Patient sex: M
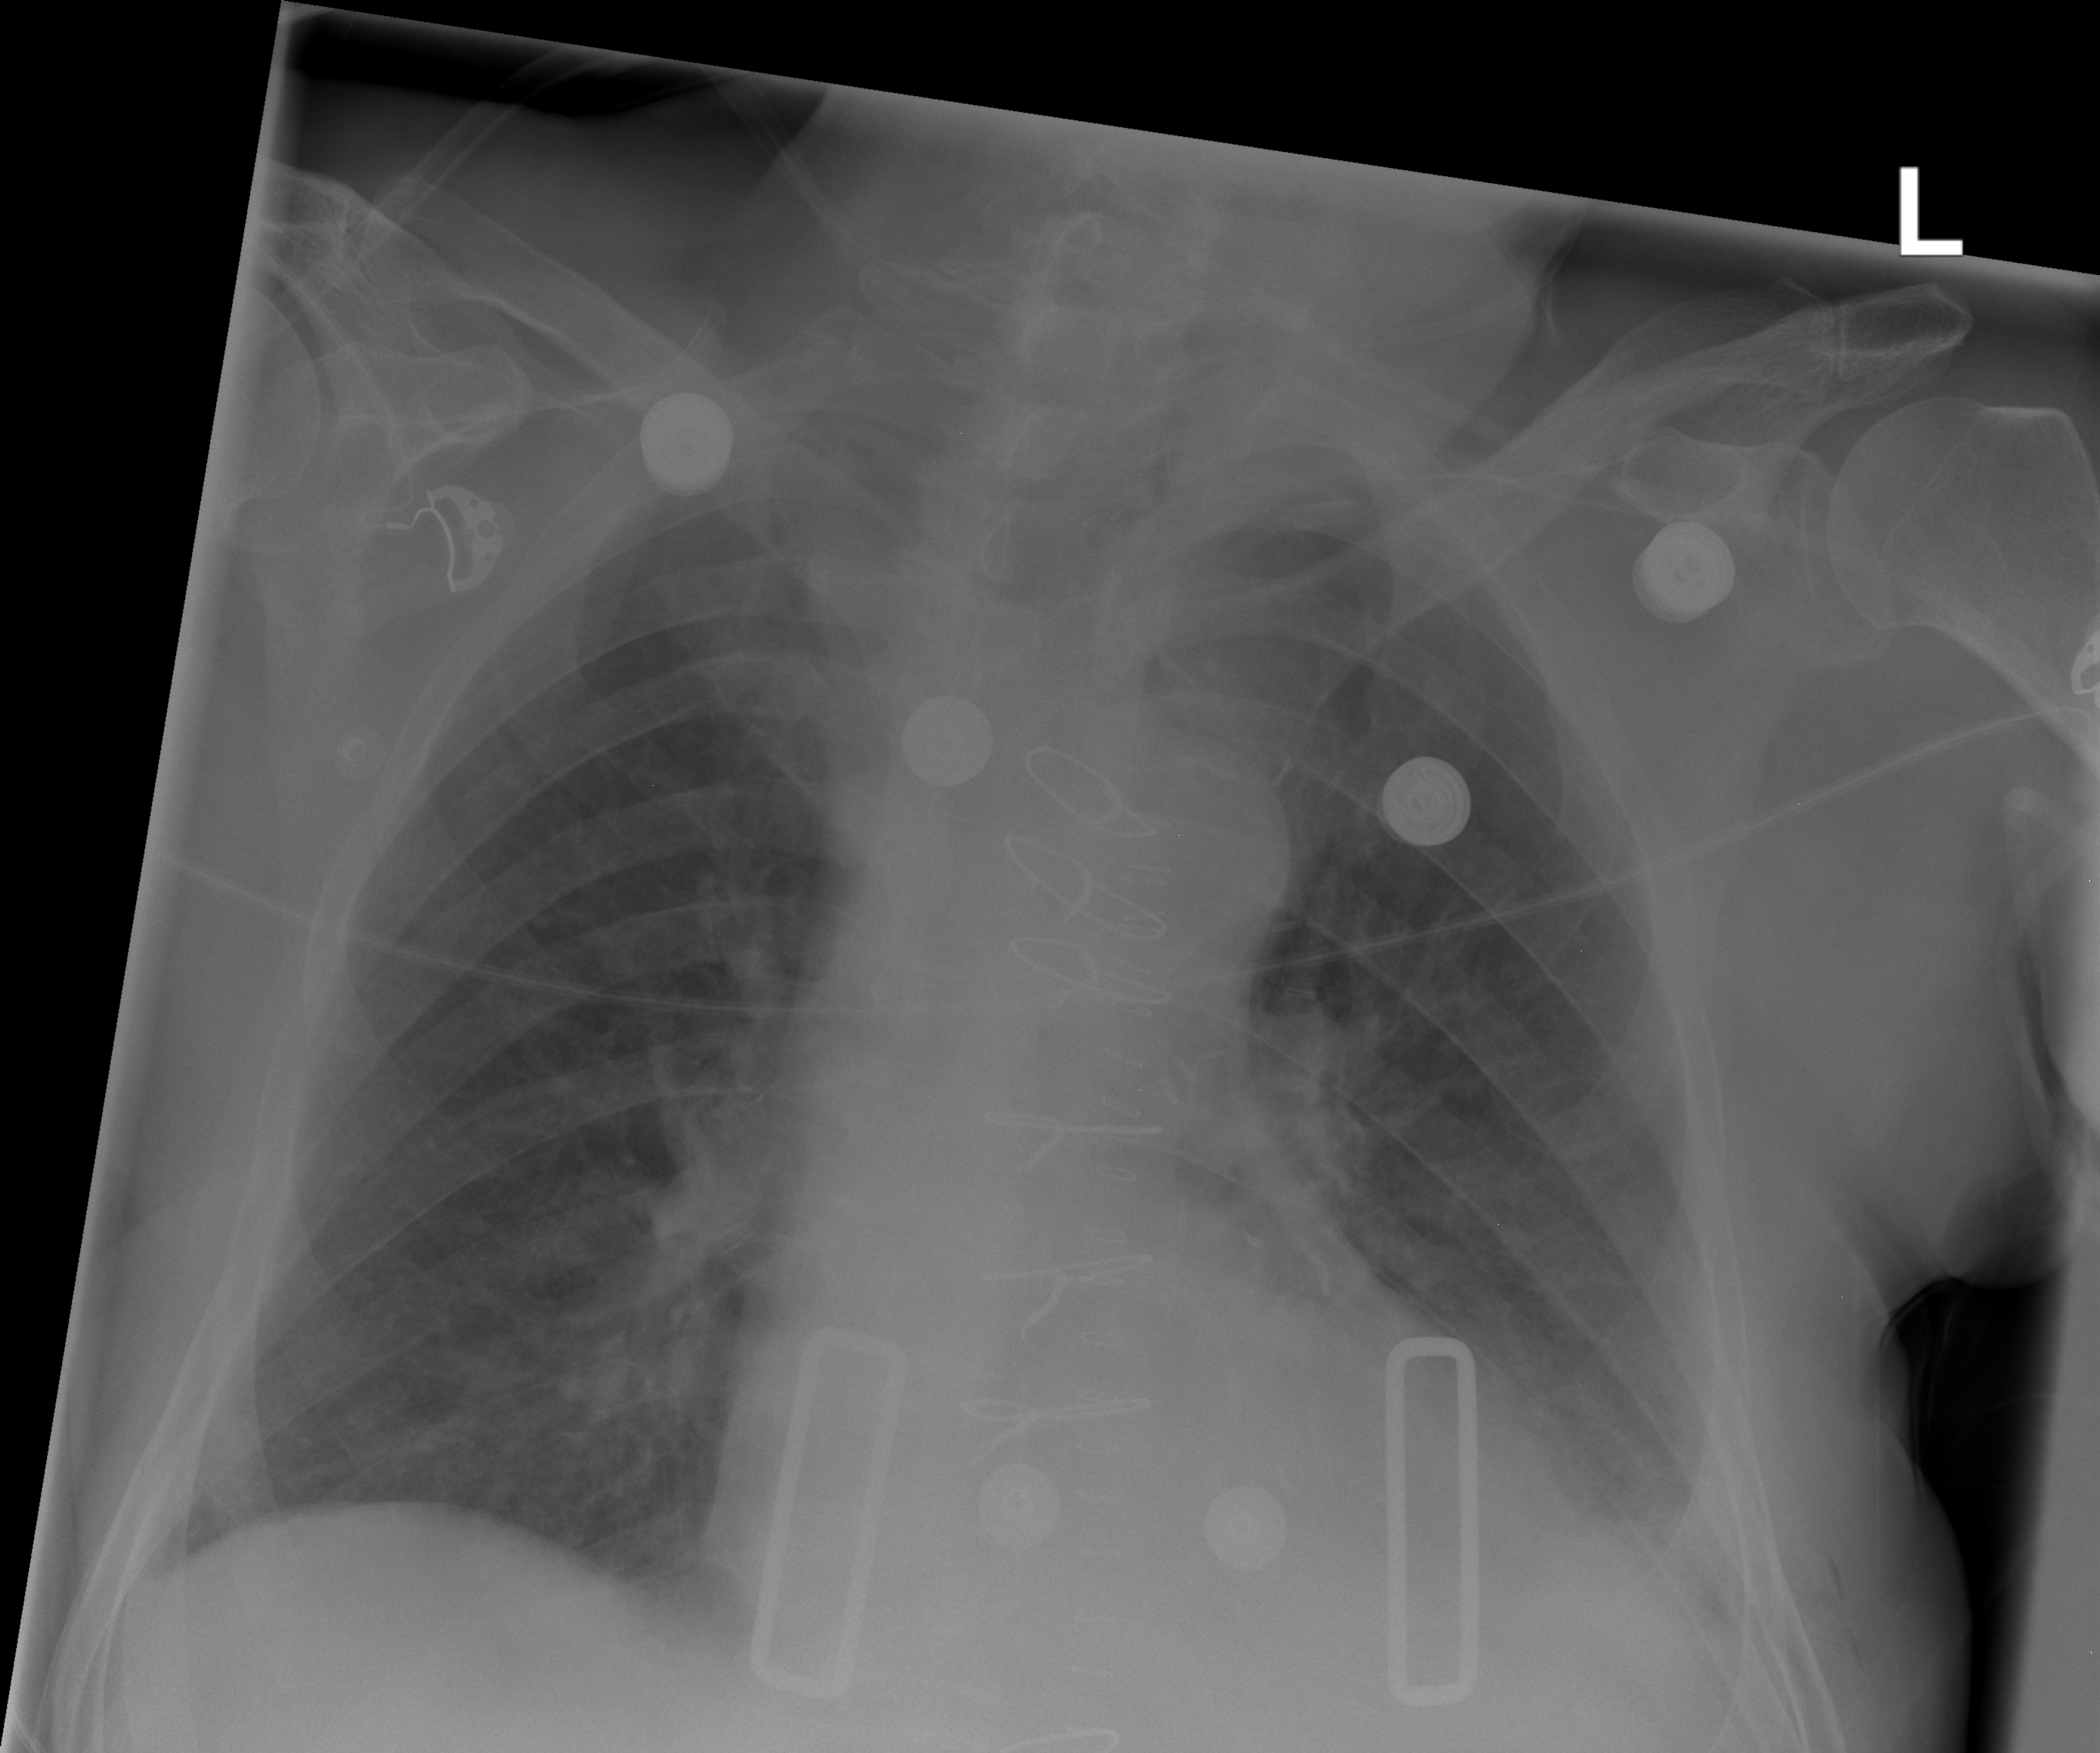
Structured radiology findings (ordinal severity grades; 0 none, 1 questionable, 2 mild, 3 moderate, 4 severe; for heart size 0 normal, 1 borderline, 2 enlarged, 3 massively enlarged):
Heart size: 1
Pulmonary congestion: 2
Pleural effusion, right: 0
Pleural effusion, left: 2
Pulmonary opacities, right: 0
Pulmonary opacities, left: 0
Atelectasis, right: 0
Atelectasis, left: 2